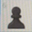
Piece: bP